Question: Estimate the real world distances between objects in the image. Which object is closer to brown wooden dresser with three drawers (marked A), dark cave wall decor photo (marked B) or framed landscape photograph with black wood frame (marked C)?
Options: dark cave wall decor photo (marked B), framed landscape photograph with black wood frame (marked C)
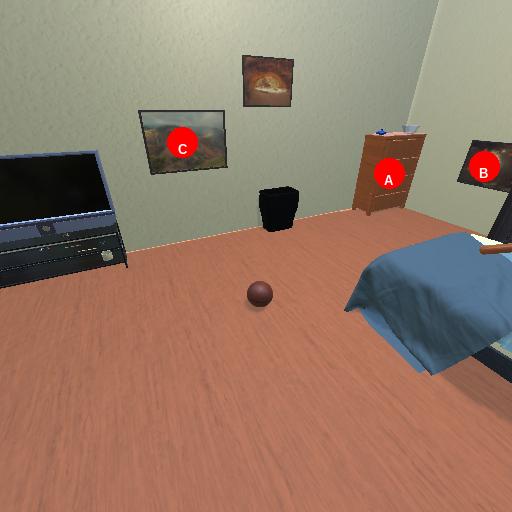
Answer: dark cave wall decor photo (marked B)